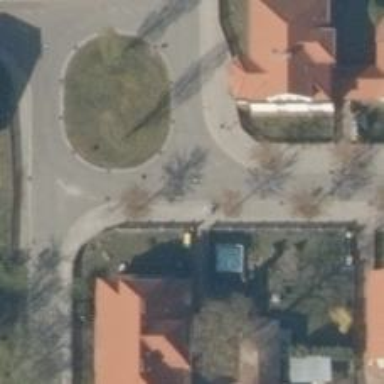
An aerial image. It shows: Asphalt road in residential area.